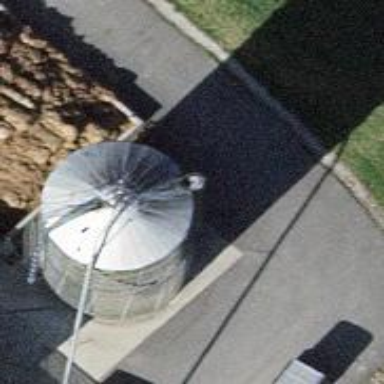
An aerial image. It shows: Building that serves as silo.